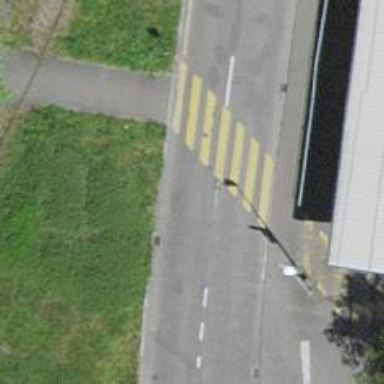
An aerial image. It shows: Uncontrolled zebra crossing on the road.